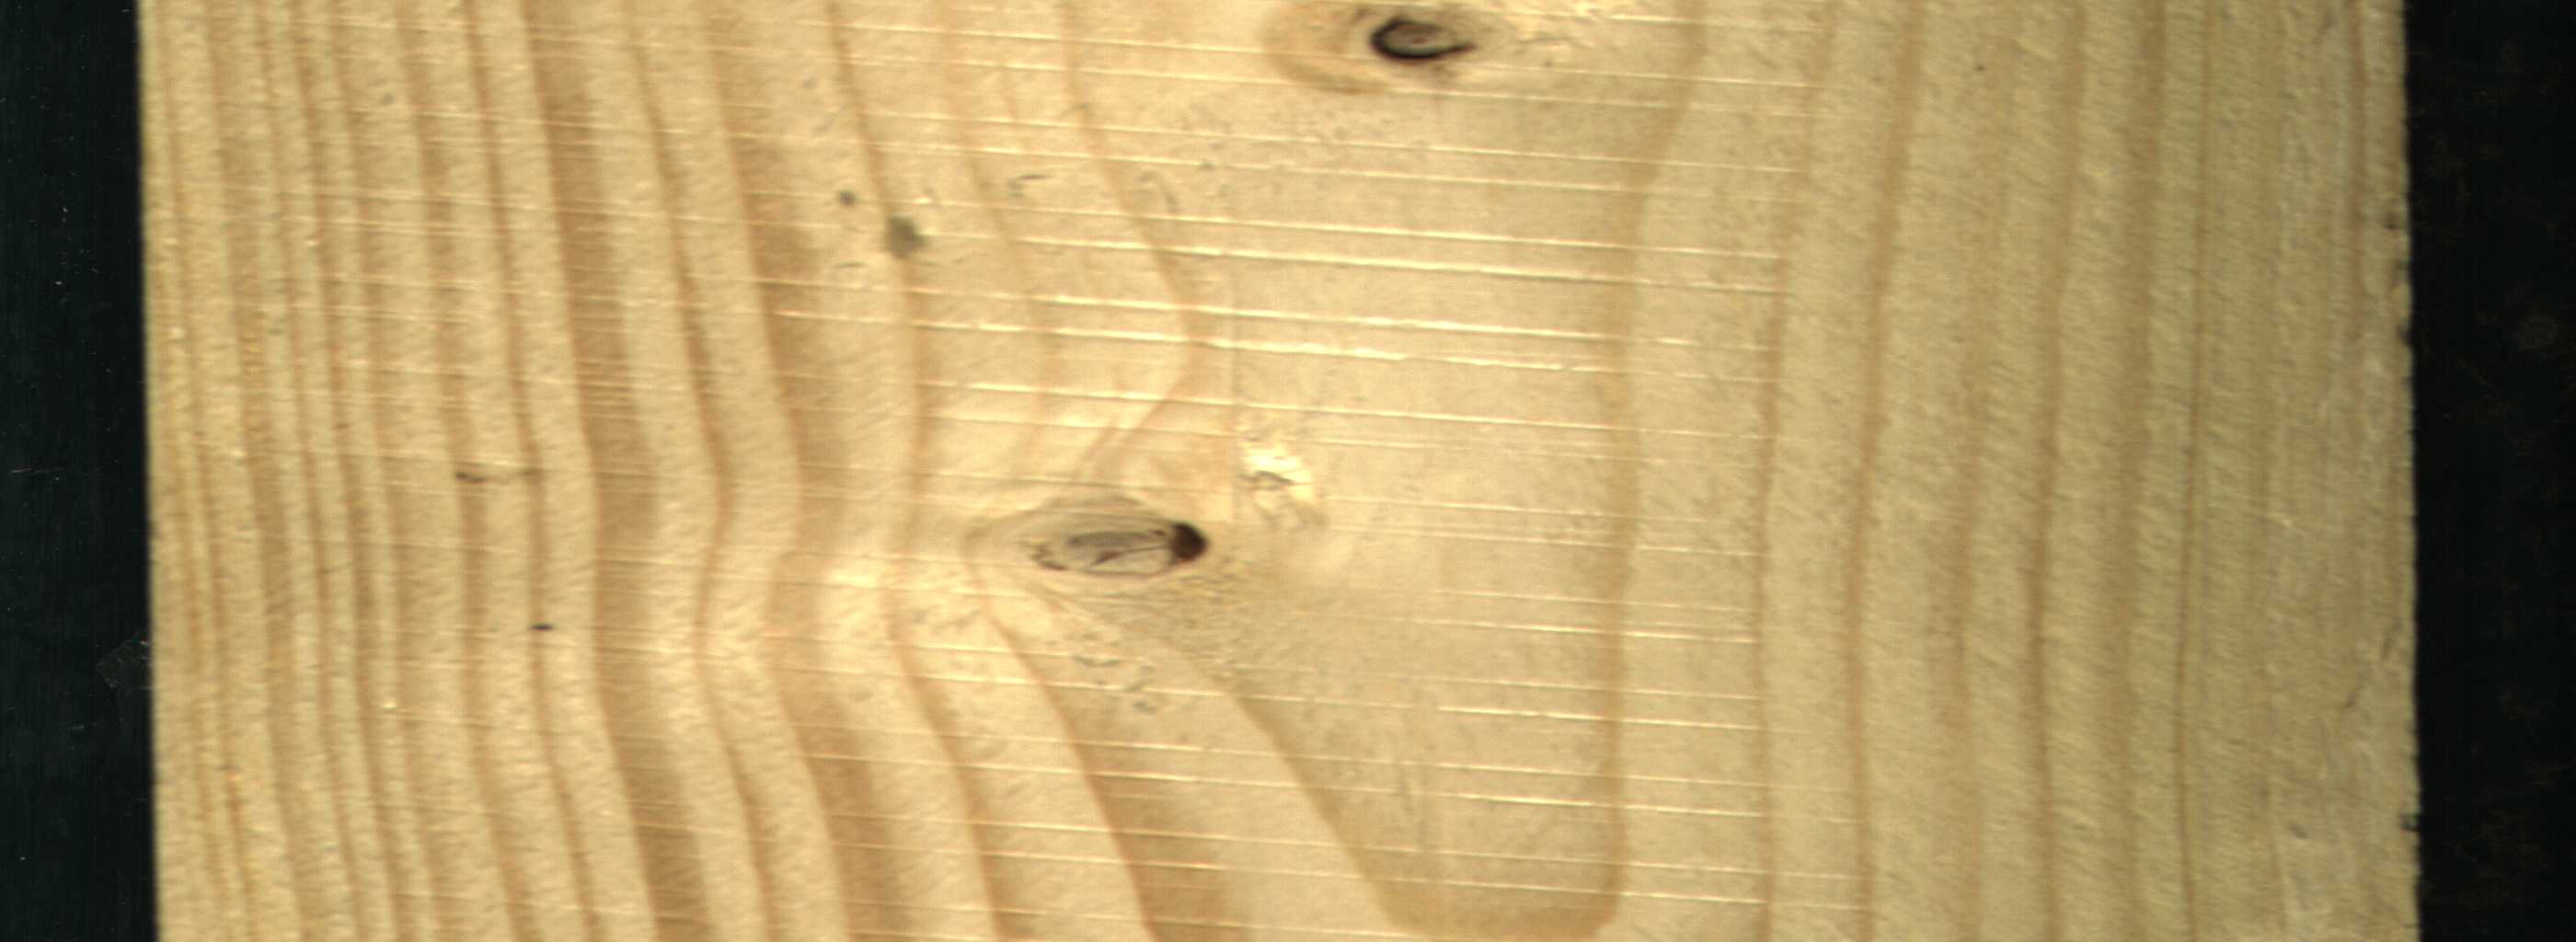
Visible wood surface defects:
Dead_Knot
Live_Knot